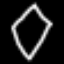
Label: diamond